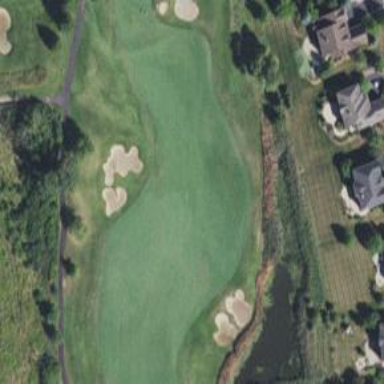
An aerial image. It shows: Golf hole.